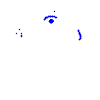
Particle: kaon